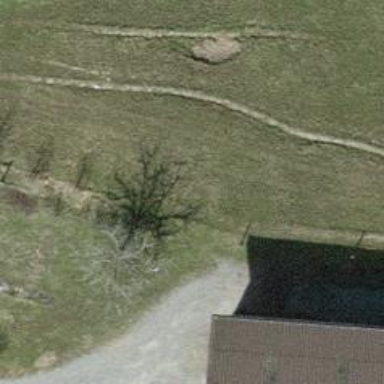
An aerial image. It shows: Fence.